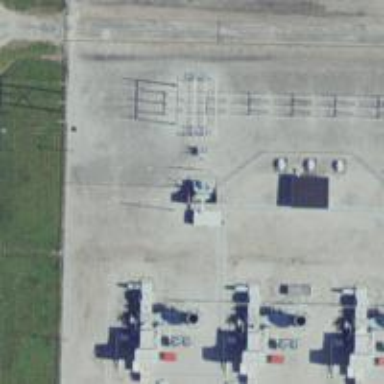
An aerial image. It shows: Switch used for power control.